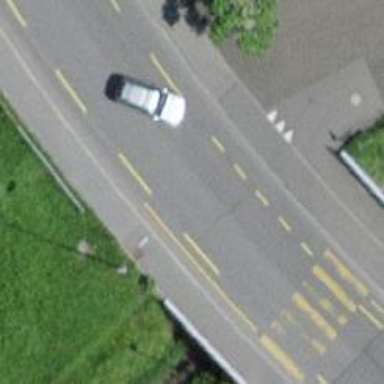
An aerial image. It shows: Primary highway bridge with asphalt surface. It includes designated lane for cyclists.